Question: I have written a lib for working with colours and stuck trying to calculate 'Tc(k)'. From what I have read working in the <URL> 'XYZ' colour space is the way to go and it can be obtained using 'xyY'.
So far I have got everything correct to the point of figuring out the correct 'x' and 'y' from :
'''
X Y
x = ____________ y = ____________
( X + Y + Z) ( X + Y + Z)
'''
The numbers much up to the chart, but cant find anything that details how you go from 'x' and 'y' to 'Tc(K)'

eg: For #FF0000 I get the following.
'''
x: 0.64007449945677
y: 0.32997051063169
'''
I have read a number of papers on the topic and litterally all the wikipedia articles. All the questions I have come across on SO simply link to a wiki article on colours, not seen one that has the actual formula for calculating 'Tc(k)'
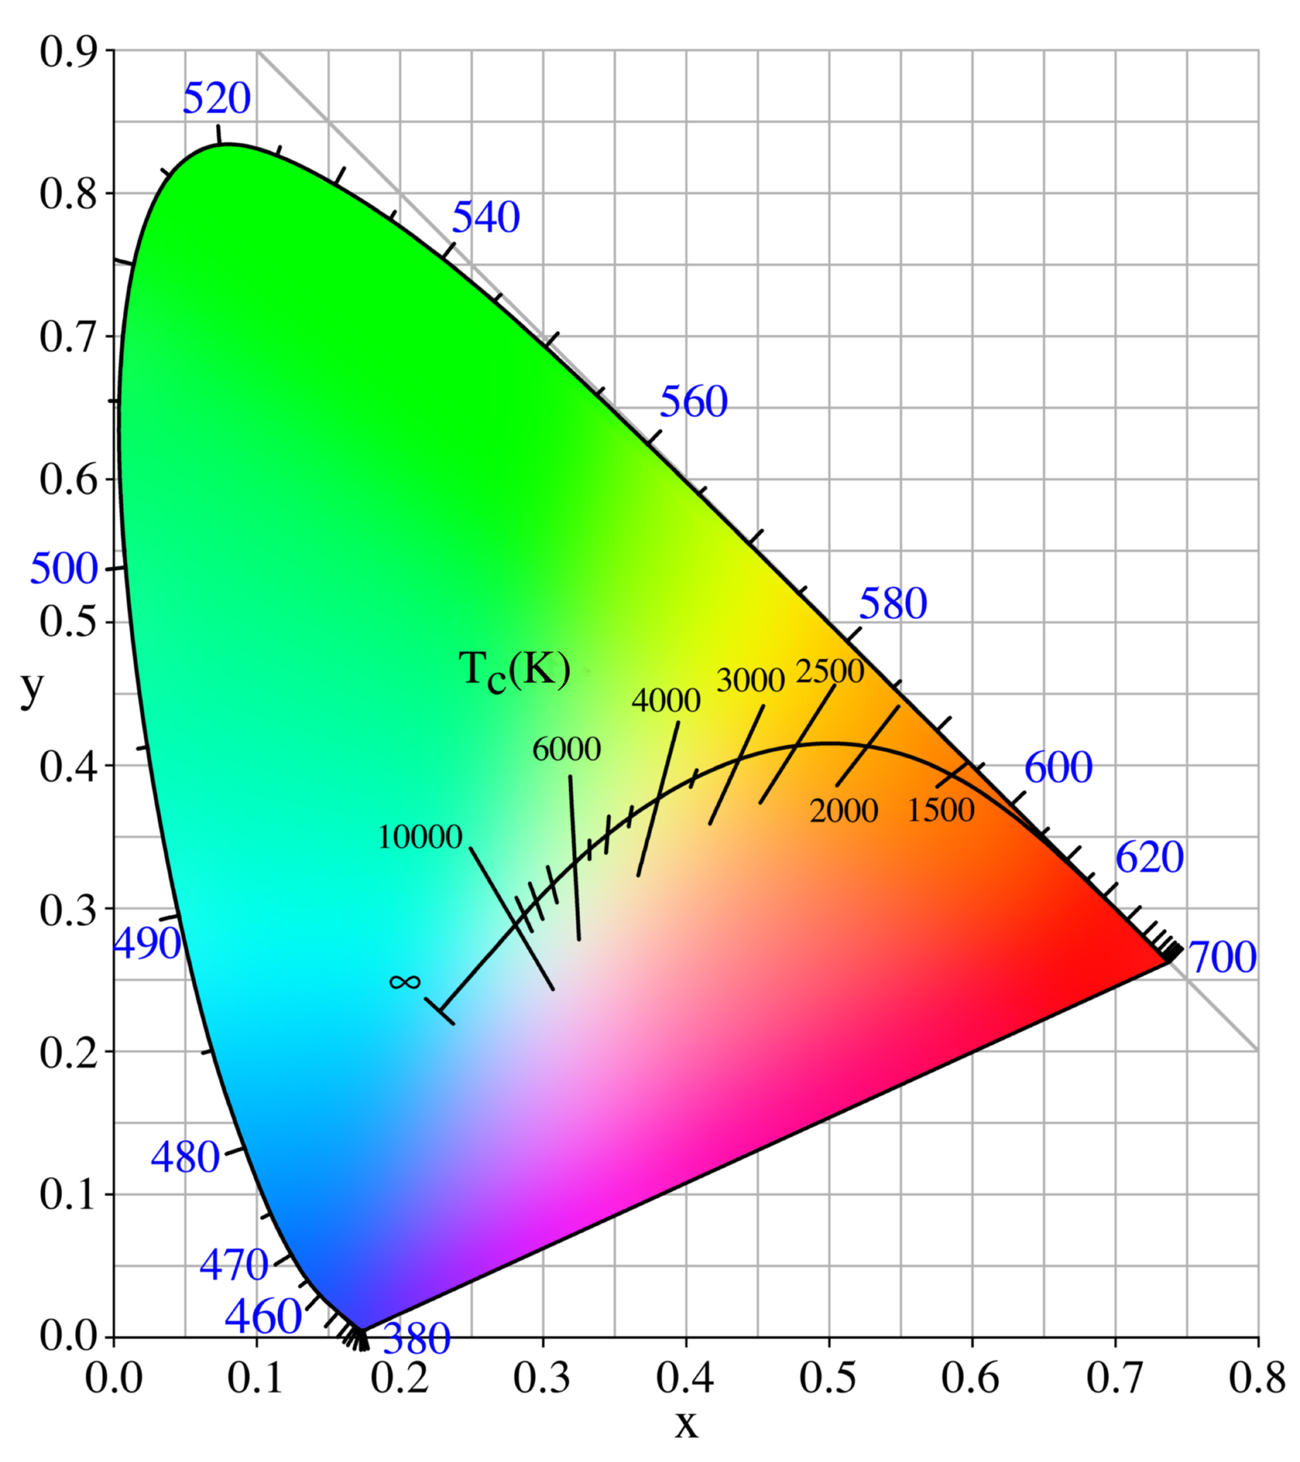
Answer: I done some digging in some open source apps and found something in UFRaw. I have not quite figured out what is going on exactly.
Also found a <URL> that seems to cover the topic quite well.
Converted to php and this is what I have so far:
'''
$temp = array(9500, 7000, 5500, 3750, 3000, 2700, 2250, 1800, 1500);
$hex = array('9DBEFF', 'E4EEFF', 'FFE4BE', 'FFA04C', 'FF7A26', 'FF6A19', 'FF500B', 'FF3403', 'FF2300');
echo '<h3>K -> RGB</h3>';
foreach ($temp as $k) {
$rgb = ColourConverter::temperature2rgb($k);
echo sprintf('<div style="background-color:rgb(%s); text-align: center; width: 100px; height: 25px; clear: both;">%s</div>', implode(', ', $rgb), $k);
}
echo '<h3>RGB -> K</h3>';
foreach ($hex as $v) {
$rgb = array_values(ColourConverter::hex2rgb($v));
$k = round(ColourConverter::rgb2temperature($rgb[0], $rgb[1], $rgb[2]));
echo sprintf('<div style="background-color:rgb(%s); text-align: center; width: 100px; height: 25px; clear: both;">%s</div>', implode(', ', $rgb), $k);
}
'''

My output:

Pretty close but not 100% yet. (Found a <URL>
- -
# Code
<URL>
'''
void Temperature_to_RGB(double T, double RGB[3])
{
int c;
double xD, yD, X, Y, Z, max;
// Fit for CIE Daylight illuminant
if (T <= 4000) {
xD = 0.27475e9 / (T * T * T) - 0.98598e6 / (T * T) + 1.17444e3 / T + 0.145986;
} else if (T <= 7000) {
xD = -4.6070e9 / (T * T * T) + 2.9678e6 / (T * T) + 0.09911e3 / T + 0.244063;
} else {
xD = -2.0064e9 / (T * T * T) + 1.9018e6 / (T * T) + 0.24748e3 / T + 0.237040;
}
yD = -3 * xD * xD + 2.87 * xD - 0.275;
// Fit for Blackbody using CIE standard observer function at 2 degrees
//xD = -1.8596e9/(T*T*T) + 1.37686e6/(T*T) + 0.360496e3/T + 0.232632;
//yD = -2.6046*xD*xD + 2.6106*xD - 0.239156;
// Fit for Blackbody using CIE standard observer function at 10 degrees
//xD = -1.98883e9/(T*T*T) + 1.45155e6/(T*T) + 0.364774e3/T + 0.231136;
//yD = -2.35563*xD*xD + 2.39688*xD - 0.196035;
X = xD / yD;
Y = 1;
Z = (1 - xD - yD) / yD;
max = 0;
for (c = 0; c < 3; c++) {
RGB[c] = X * XYZ_to_RGB[0][c] + Y * XYZ_to_RGB[1][c] + Z * XYZ_to_RGB[2][c];
if (RGB[c] > max) max = RGB[c];
}
for (c = 0; c < 3; c++) RGB[c] = RGB[c] / max;
}
void RGB_to_Temperature(double RGB[3], double *T, double *Green)
{
double Tmax, Tmin, testRGB[3];
Tmin = 2000;
Tmax = 23000;
for (*T = (Tmax + Tmin) / 2; Tmax - Tmin > 0.1; *T = (Tmax + Tmin) / 2) {
Temperature_to_RGB(*T, testRGB);
if (testRGB[2] / testRGB[0] > RGB[2] / RGB[0])
Tmax = *T;
else
Tmin = *T;
}
*Green = (testRGB[1] / testRGB[0]) / (RGB[1] / RGB[0]);
if (*Green < 0.2) *Green = 0.2;
if (*Green > 2.5) *Green = 2.5;
}
'''